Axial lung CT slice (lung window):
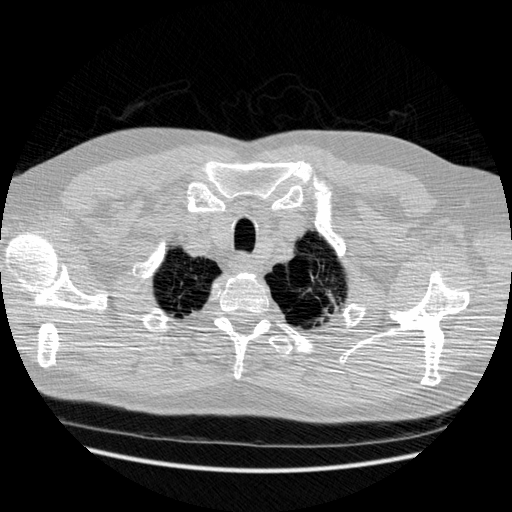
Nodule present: no